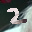
Label: 2